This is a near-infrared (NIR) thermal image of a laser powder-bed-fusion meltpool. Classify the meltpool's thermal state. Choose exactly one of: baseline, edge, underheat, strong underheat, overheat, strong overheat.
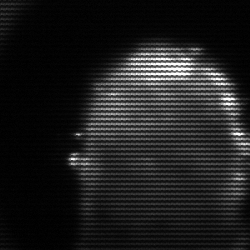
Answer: baseline